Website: apple
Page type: address-validator
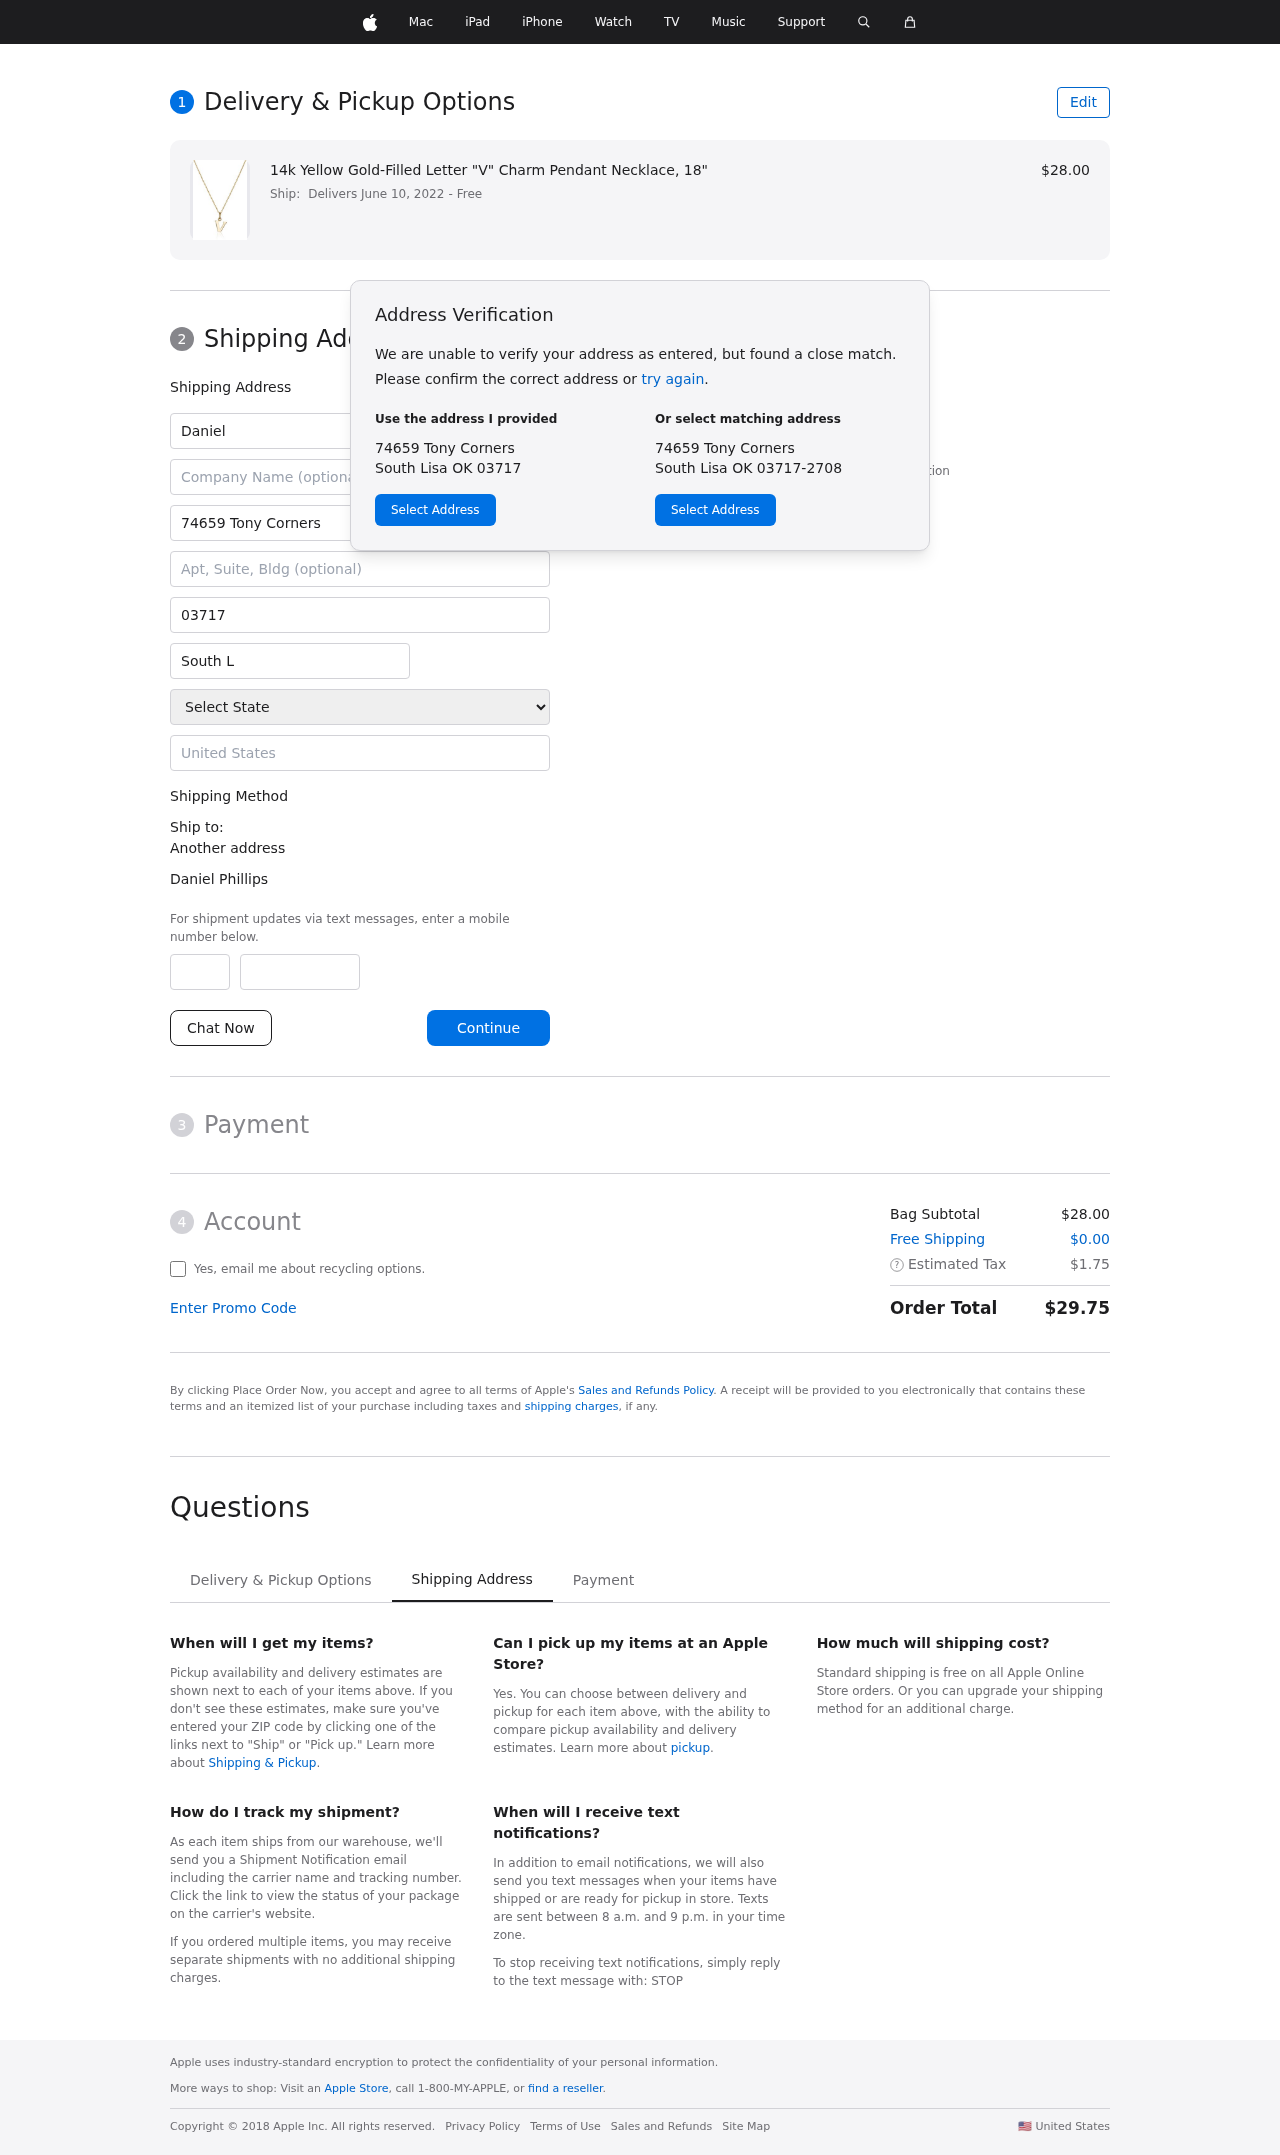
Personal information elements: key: PII_CITY
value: South Lisa
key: PII_COUNTRY
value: United States
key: PII_FIRSTNAME
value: Daniel
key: PII_FULLNAME
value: Daniel Phillips
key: PII_LASTNAME
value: Phillips
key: PII_PHONE_AREA
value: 974
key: PII_PHONE_SUFFIX
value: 0302
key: PII_POSTCODE
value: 03717
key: PII_STATE
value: Oklahoma
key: PII_STREET
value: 74659 Tony Corners
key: PII_CITY_STATE_ZIP
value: South Lisa OK 03717
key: PII_STATE_ABBR
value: OK
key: PII_POSTCODE_FULL
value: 03717
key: PII_POSTCODE_NUMERIC
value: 3717
Product elements: key: PRODUCT1_NAME
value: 14k Yellow Gold-Filled Letter "V" Charm Pendant Necklace, 18"
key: PRODUCT1_PRICE
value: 28
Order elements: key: ORDER_DELIVERY_DATE
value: Delivers June 10, 2022
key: ORDER_SUBTOTAL
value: $28.00
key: ORDER_SHIPPING_COST
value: $0.00
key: ORDER_TAX
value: $1.75
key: ORDER_TOTAL
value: $29.75